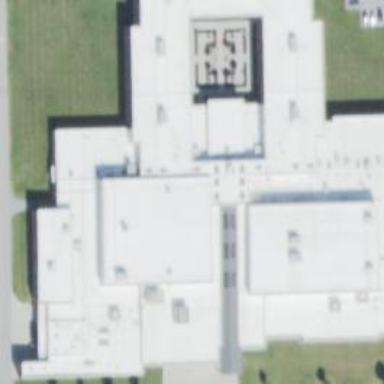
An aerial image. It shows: School building.